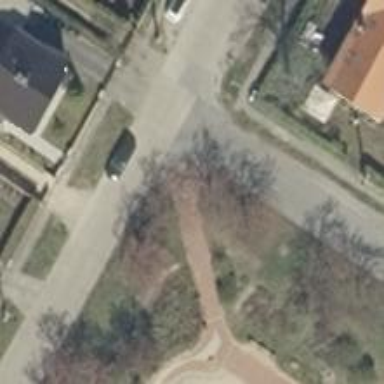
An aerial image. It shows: Residential road with concrete plates surface.